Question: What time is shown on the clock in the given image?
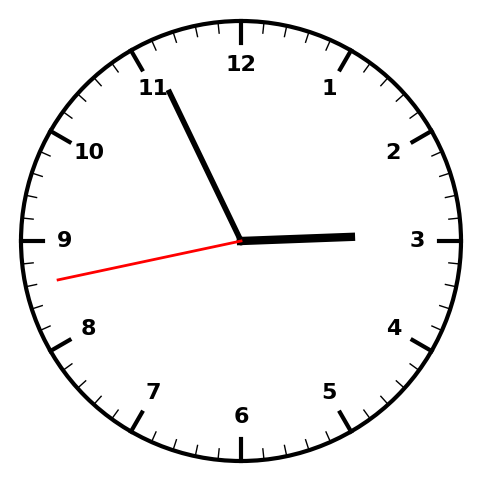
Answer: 02:55:43